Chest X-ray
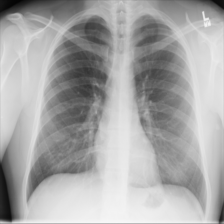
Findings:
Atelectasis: negative
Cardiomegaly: negative
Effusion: negative
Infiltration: negative
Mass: negative
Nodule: negative
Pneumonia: negative
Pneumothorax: negative
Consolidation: negative
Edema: negative
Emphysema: negative
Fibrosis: negative
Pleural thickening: negative
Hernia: negative